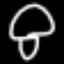
Label: mushroom